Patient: sex M, age 46
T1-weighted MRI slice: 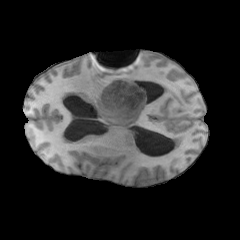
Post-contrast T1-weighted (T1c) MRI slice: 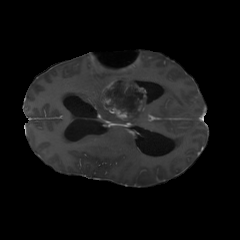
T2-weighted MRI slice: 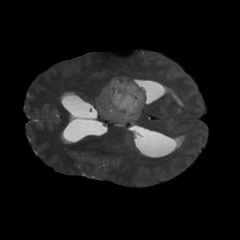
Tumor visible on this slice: yes
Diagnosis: Glioblastoma, IDH-wildtype
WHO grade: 4